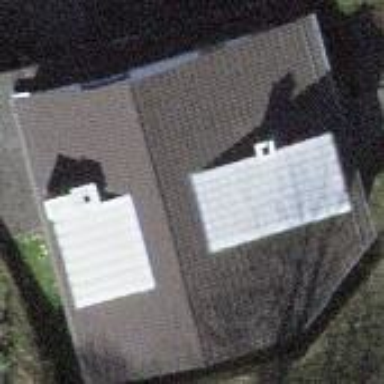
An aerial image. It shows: Detached residential building with gabled roof.